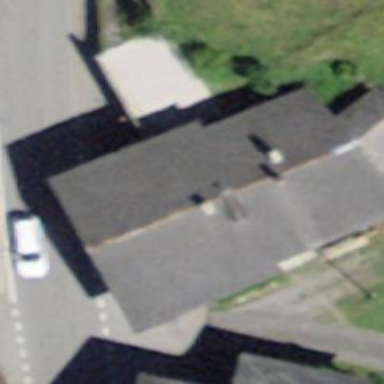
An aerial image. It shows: Gabled roofed house.